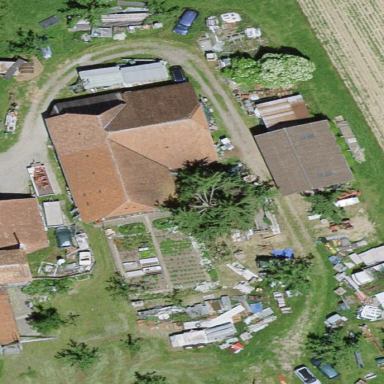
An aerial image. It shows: Farmyard area.